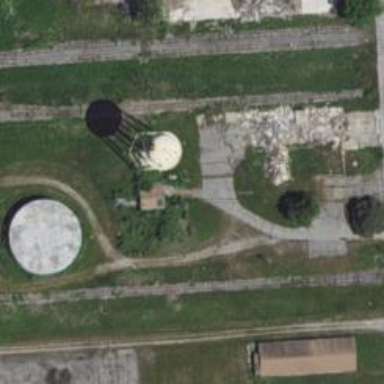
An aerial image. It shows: Water tower that is man-made.